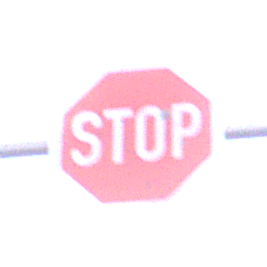
Verkehrszeichen: Stop
Umgebung: Outdoor, Nature
Tageszeit: Dusk
Wetter: Clear
Licht: Natural
Jahreszeit: NotSpecified
Kontrast: LowContrast